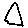
Label: triangle